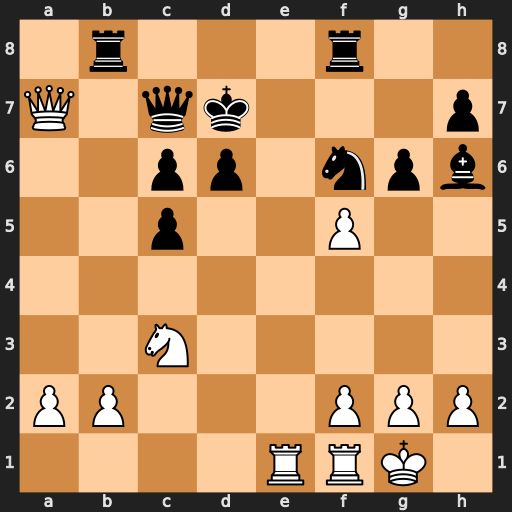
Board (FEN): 1r3r2/Q1qk3p/2pp1npb/2p2P2/8/2N5/PP3PPP/4RRK1
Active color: w
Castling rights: -
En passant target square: -
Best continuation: Re7+ Kxe7 Qxc7+